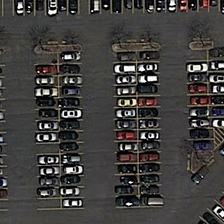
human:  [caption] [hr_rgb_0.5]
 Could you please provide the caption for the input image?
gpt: numerous cars are parked in this parking lot marked with clear white lines .

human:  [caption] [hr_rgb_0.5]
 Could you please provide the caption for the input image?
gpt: numerous cars are parked in this parking lot marked with clear white lines .

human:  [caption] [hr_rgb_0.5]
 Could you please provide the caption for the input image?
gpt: many cars are parked in a parking lot .

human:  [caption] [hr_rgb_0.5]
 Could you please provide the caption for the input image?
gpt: many cars are parked in a parking lot .

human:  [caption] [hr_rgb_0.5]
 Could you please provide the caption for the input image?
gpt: many cars are parked in a parking lot .